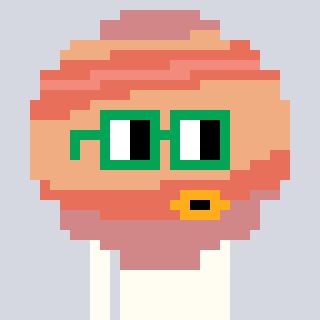
a pixel art character with square green glasses, a jupiter-shaped head and a foggrey-colored body on a cool background